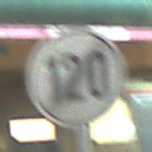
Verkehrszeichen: EndeGeschwindigkeit120
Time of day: MorningAfternoon
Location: Roofed (Special)
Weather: NotSpecified
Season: NotSpecified
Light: Artificial